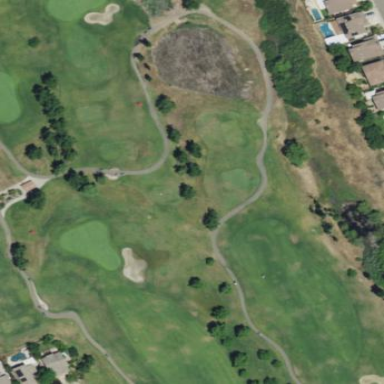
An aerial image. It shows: Grassy area designated as golf fairway.